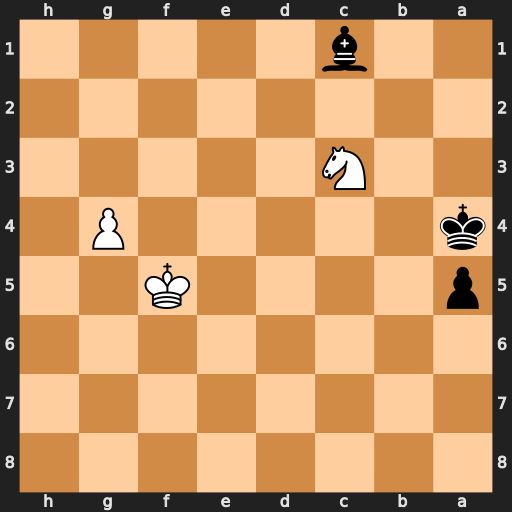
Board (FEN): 8/8/8/p4K2/k5P1/2N5/8/2b5
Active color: b
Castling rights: -
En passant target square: -
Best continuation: Kb3 Ne4 Kb4